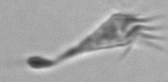
Label: Paratontonia_gracillima